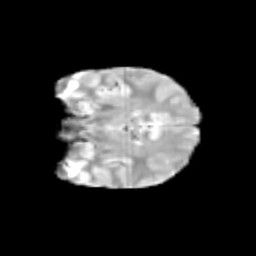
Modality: T2w
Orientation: coronal
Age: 11
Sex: female
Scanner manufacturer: siemens
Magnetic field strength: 3 T
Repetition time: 3.8 s
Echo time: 0.07 s